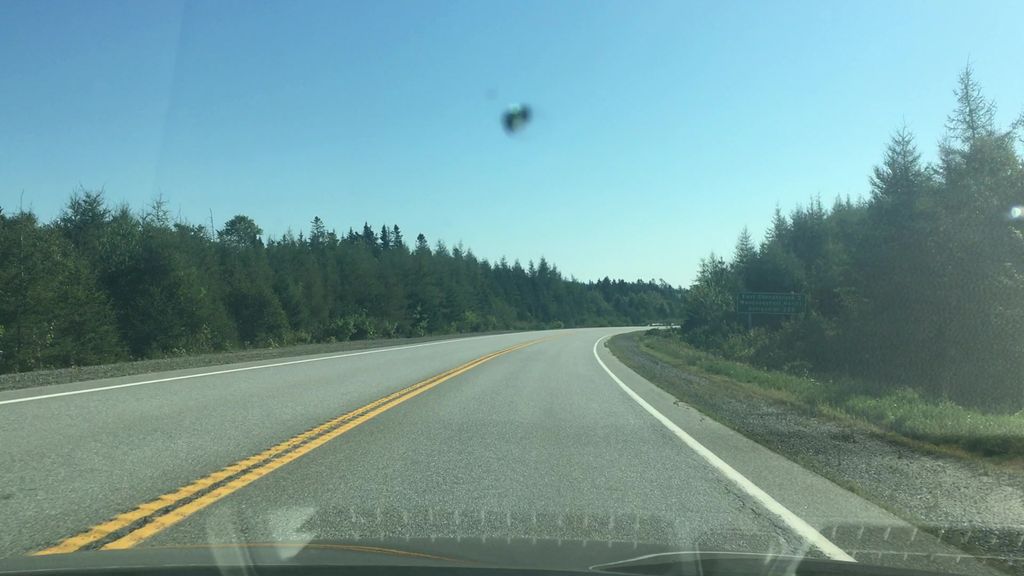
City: halifax